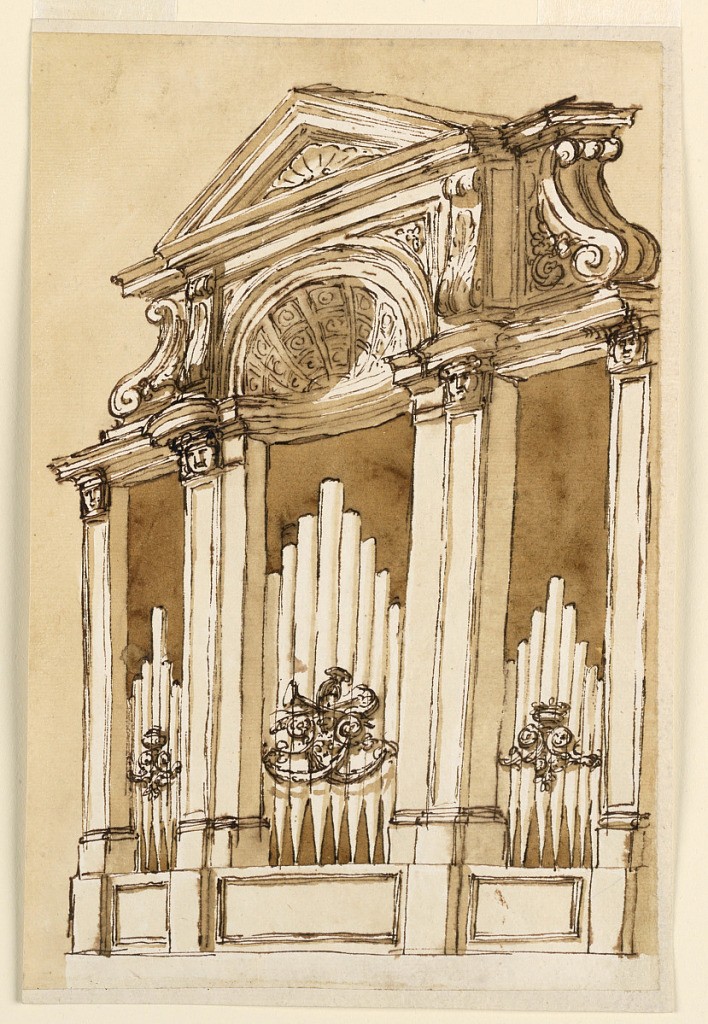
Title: Pipe Organ With Case
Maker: Giuseppe Barberi, Italian, 1746–1809
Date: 1780-1783
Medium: Pen and brown ink, brush and brown wash, graphite on lined off-white laid paper
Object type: Drawing
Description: An enriched variation of 1901-39-2784. The main difference consists in the entablature above the compartments being in the same height, and a conch above the central one. The lateral frames of the central compartment are pillars with separate pillar strips. Those like the outer pillars have heads in place of capitals but no pnale frames in the pedestals. In front of the pipes are in central compartment a trophy of musical instruments with scrolls and festoons, in the lateral ones a variation of the corresponding motif in 1901-39-2784, without festoons.